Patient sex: M
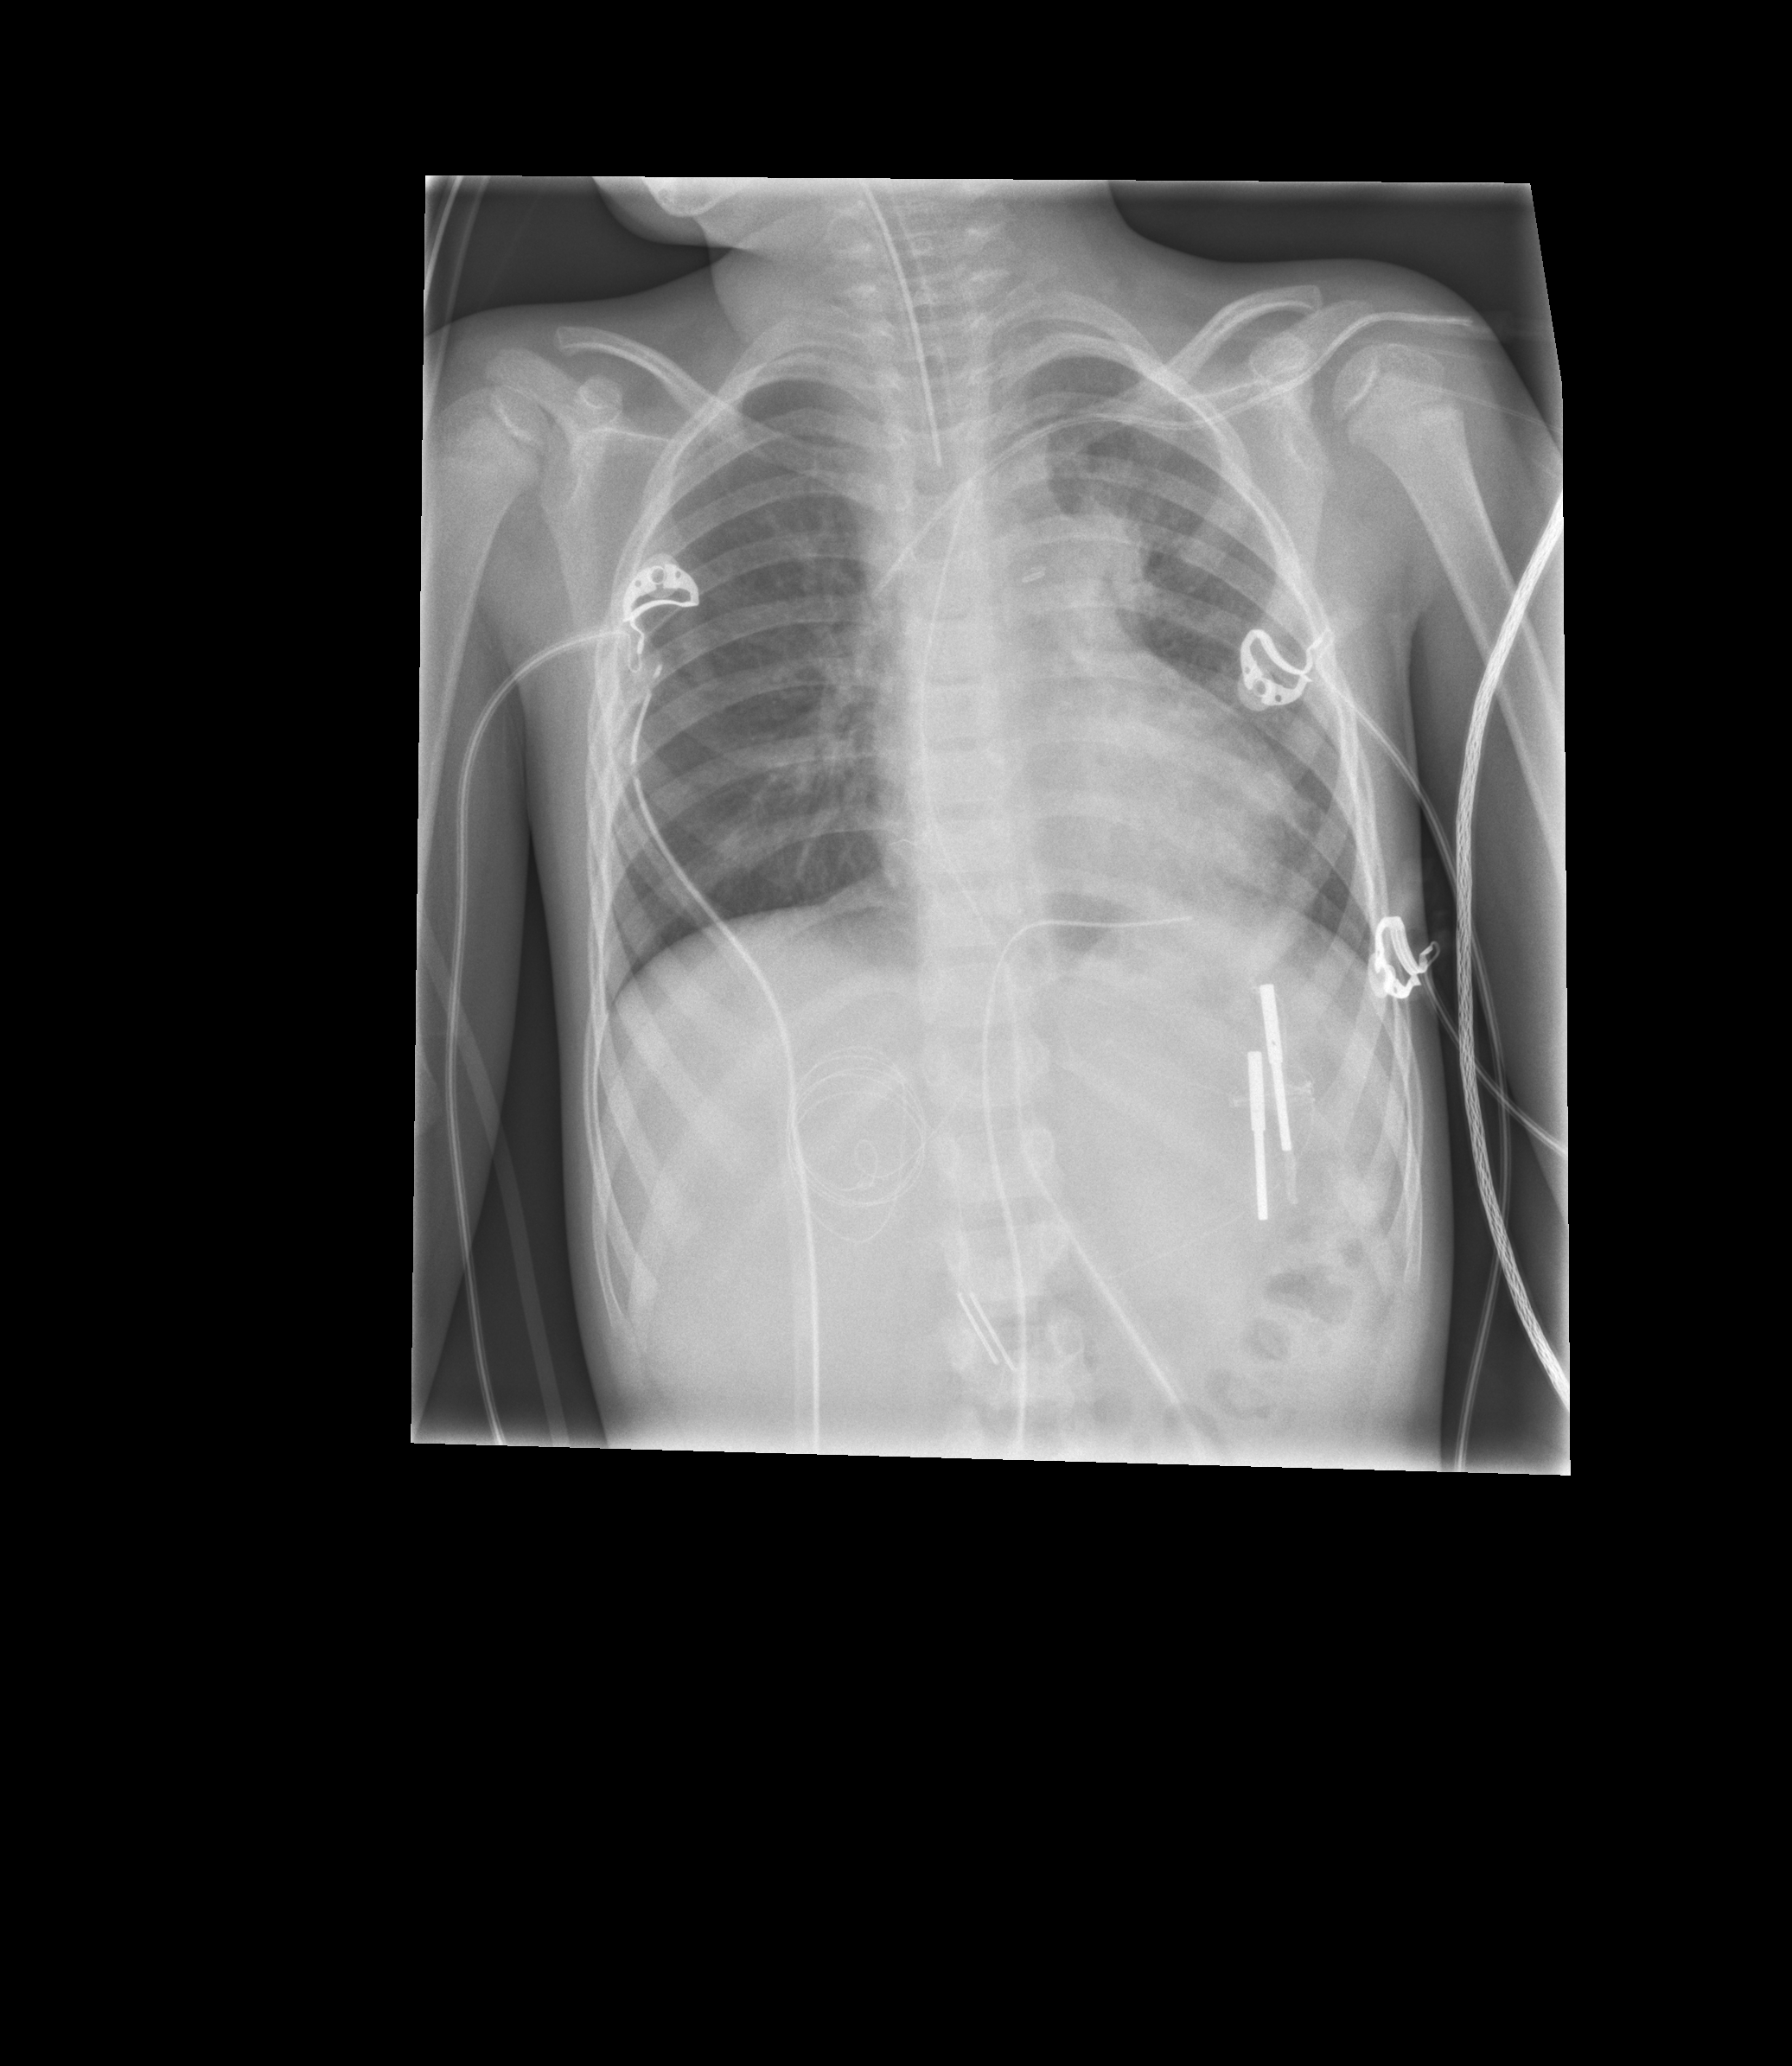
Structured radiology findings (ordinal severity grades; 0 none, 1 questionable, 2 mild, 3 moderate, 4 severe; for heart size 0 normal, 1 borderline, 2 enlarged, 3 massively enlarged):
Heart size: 0
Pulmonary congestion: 0
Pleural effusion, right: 0
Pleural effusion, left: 2
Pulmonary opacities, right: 0
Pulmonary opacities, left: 0
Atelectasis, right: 0
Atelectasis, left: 0